Interaction volume radius: 5 \u00c5
Interaction volume height: 35 \u00c5
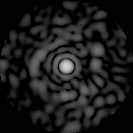
Disorder parameter: 0.8189